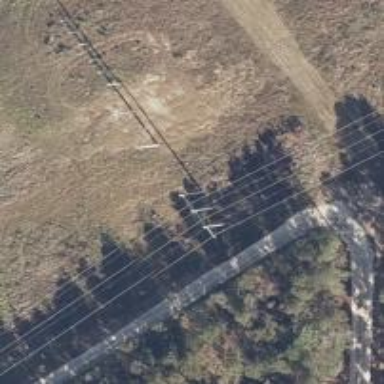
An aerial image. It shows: H-frame designed tower for power lines.